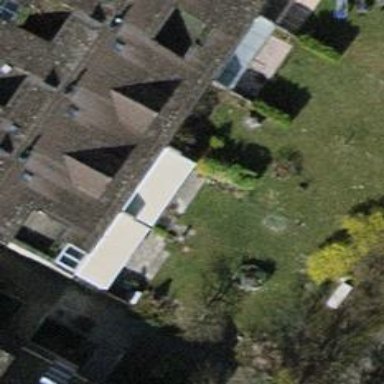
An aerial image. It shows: Terrace building.